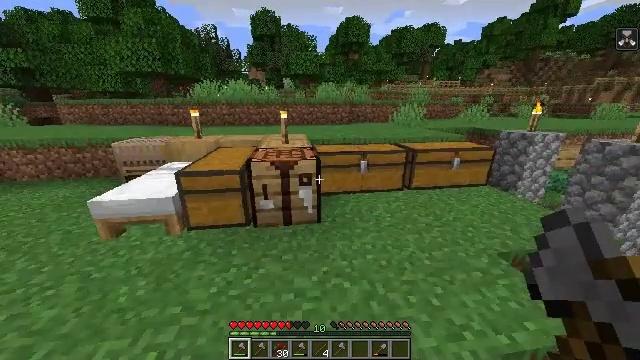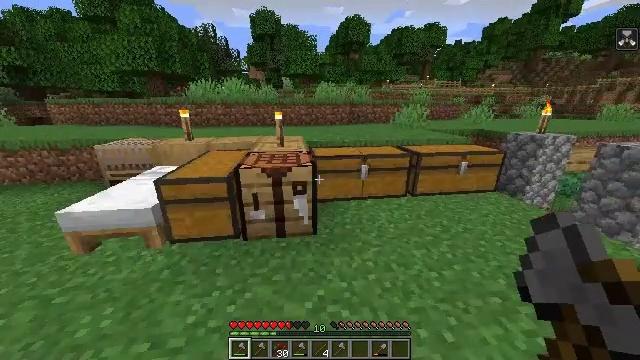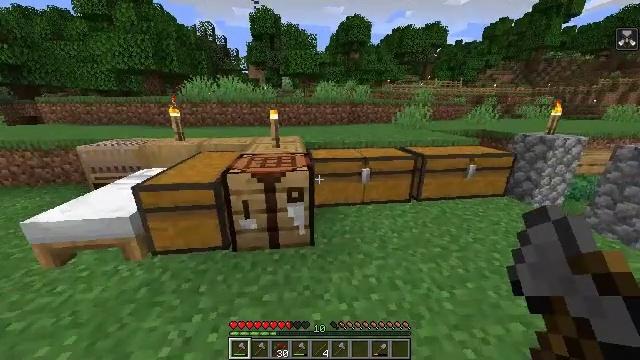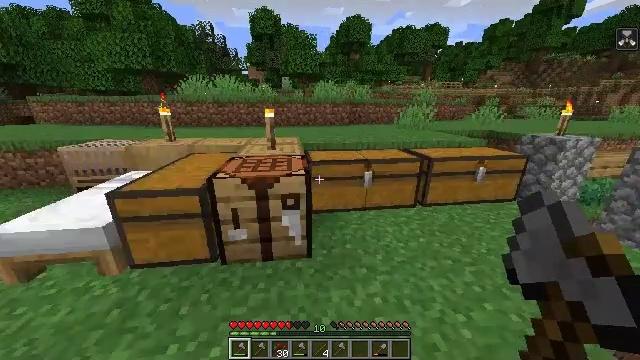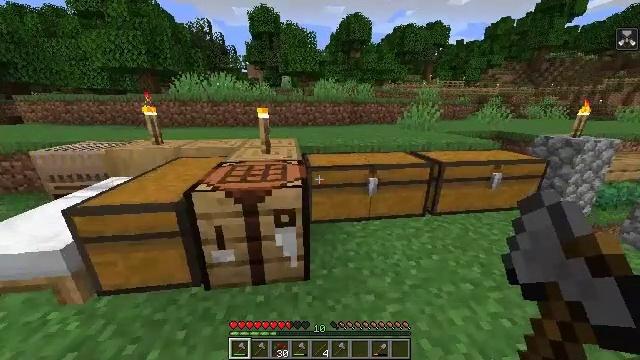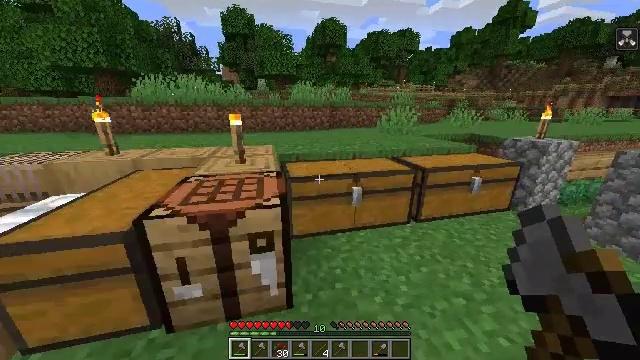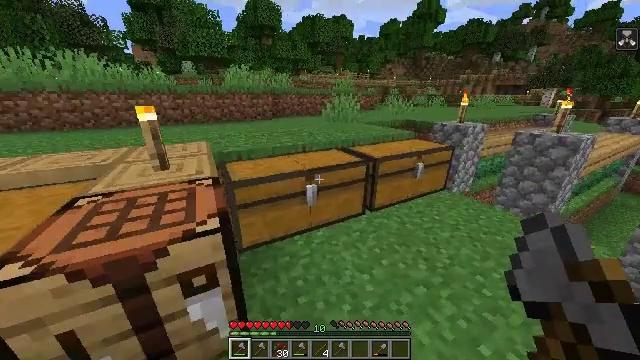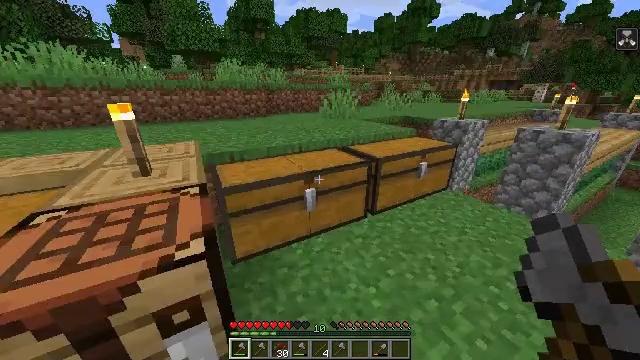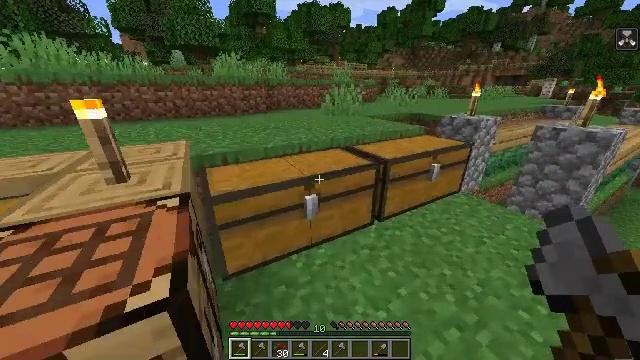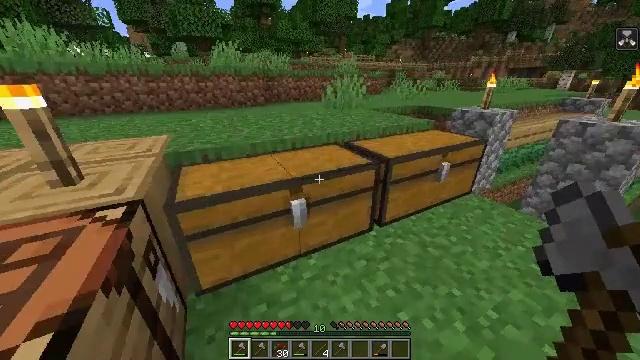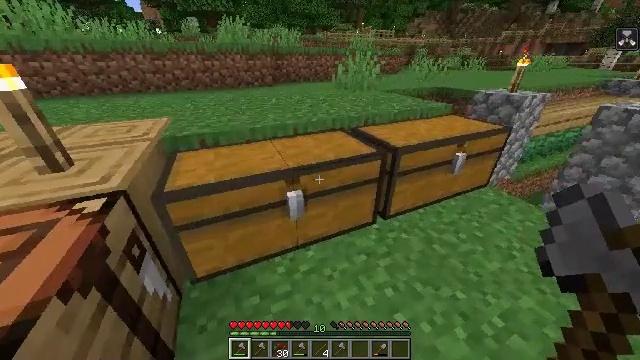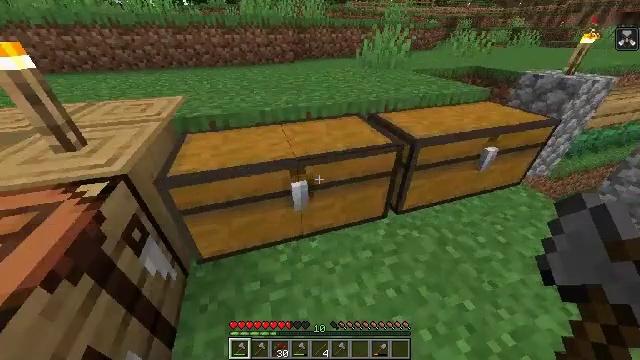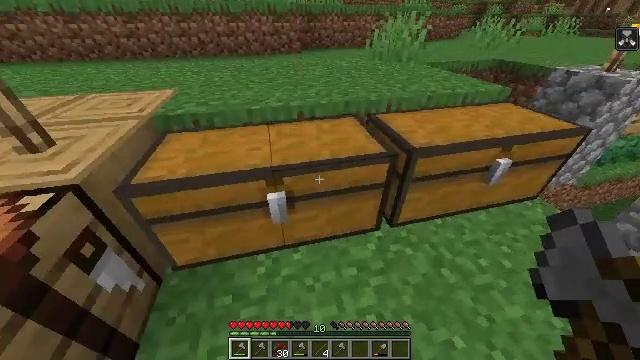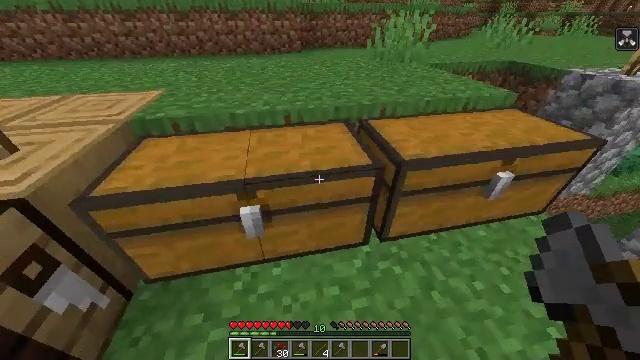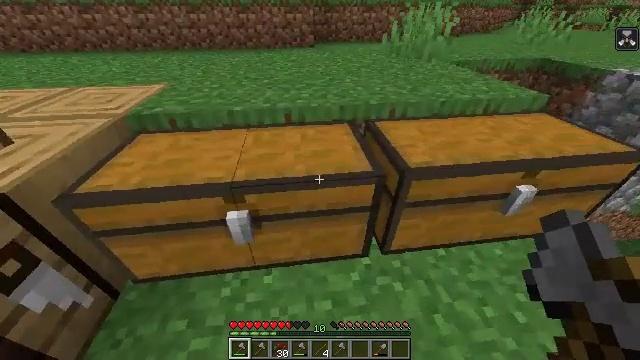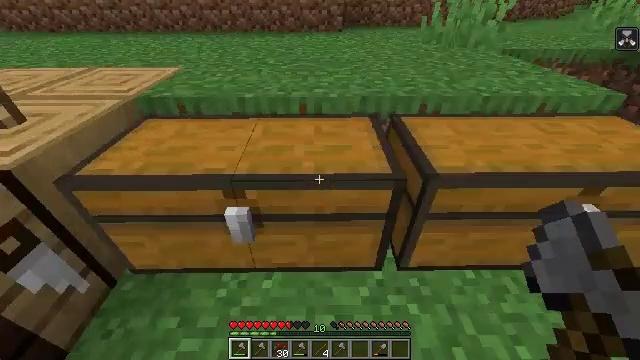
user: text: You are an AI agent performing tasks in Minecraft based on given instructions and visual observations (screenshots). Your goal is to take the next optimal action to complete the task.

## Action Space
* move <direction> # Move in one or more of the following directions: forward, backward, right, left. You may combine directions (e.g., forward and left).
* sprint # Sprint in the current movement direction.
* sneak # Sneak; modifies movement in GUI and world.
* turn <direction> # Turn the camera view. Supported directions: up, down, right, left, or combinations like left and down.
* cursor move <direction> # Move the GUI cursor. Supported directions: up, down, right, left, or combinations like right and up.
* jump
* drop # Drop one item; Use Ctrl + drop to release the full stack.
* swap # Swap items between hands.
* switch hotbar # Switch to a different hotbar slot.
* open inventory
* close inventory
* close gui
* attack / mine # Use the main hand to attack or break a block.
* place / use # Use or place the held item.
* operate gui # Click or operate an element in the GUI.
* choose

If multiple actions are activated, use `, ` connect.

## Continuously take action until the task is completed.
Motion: motion action
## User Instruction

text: Mine a chest to move it.
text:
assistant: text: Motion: move forward
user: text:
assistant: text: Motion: move forward
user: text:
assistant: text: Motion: move forward
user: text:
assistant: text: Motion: move forward
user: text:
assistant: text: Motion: move forward, turn right
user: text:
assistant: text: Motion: move forward, turn right and down
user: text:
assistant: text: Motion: move forward, turn right and down
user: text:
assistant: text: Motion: move forward and move right, turn down
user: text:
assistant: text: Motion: move forward and move right, turn left and down
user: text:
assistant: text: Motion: move forward and move right, turn left and down
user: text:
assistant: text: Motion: move forward and move right, turn left and down
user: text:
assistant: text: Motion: move forward and move right, turn left and down
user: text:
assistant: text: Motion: turn left
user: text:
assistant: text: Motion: turn left
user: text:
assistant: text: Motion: turn left
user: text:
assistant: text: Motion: turn left and up, switch to hotbar 1
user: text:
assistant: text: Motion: turn left, switch to hotbar 1
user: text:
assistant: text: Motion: switch to hotbar 1
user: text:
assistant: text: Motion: no_op
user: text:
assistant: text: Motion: no_op
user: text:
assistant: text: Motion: turn down
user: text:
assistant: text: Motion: turn left and up
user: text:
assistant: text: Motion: no_op
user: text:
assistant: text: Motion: no_op
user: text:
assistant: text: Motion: no_op
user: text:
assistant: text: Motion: no_op
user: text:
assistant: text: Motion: no_op
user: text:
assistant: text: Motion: no_op
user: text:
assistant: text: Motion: no_op
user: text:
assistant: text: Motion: no_op